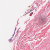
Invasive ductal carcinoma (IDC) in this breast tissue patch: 0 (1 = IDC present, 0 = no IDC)